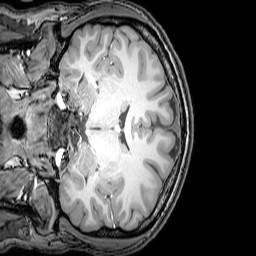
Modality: T1w
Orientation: coronal
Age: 24
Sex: male
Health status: healthy
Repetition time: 0.081 s
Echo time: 0.037 s